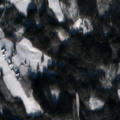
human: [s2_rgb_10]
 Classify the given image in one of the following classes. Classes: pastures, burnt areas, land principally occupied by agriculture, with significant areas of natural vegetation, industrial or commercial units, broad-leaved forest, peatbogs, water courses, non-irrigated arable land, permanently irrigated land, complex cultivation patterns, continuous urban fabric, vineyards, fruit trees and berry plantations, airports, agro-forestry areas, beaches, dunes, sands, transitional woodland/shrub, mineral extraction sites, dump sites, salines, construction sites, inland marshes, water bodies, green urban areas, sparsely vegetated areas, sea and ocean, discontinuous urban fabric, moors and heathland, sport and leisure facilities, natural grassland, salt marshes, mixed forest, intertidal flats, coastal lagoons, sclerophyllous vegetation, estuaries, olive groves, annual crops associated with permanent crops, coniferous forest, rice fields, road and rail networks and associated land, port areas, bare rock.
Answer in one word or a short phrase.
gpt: non-irrigated arable land, coniferous forest, mixed forest